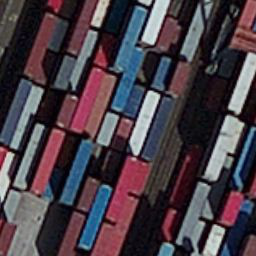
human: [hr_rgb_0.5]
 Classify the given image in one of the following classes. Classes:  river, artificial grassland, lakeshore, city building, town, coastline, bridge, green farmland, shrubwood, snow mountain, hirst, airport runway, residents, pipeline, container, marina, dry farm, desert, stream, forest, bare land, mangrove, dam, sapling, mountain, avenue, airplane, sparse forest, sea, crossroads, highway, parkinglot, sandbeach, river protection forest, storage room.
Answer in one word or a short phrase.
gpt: container